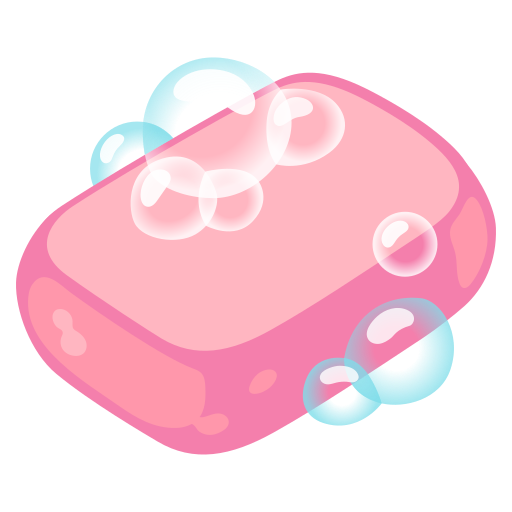
Emoji: 🧼